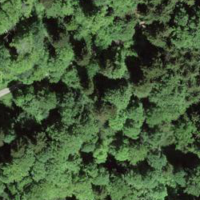
EUNIS habitat code: 44
Species observed at this site:
Campanula trachelium